Field crop: maize
Growth stage: 2
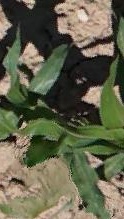
Species: maize